Aerial crown-view tile of a tropical tree (Barro Colorado Island, Panama), acquired 20250414:
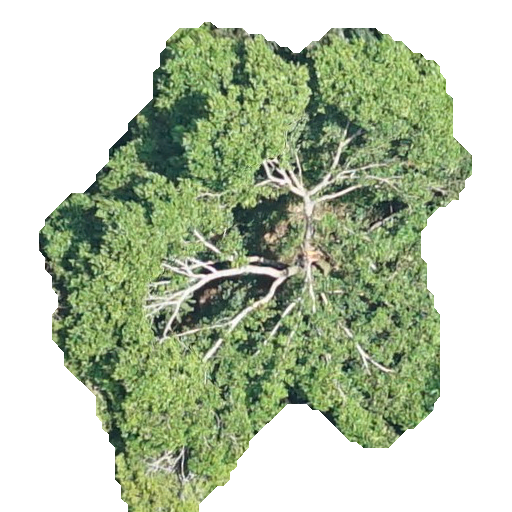
Species: Prioria copaifera
GBIF accepted scientific name: Prioria copaifera
Crown area: 215.881 m²